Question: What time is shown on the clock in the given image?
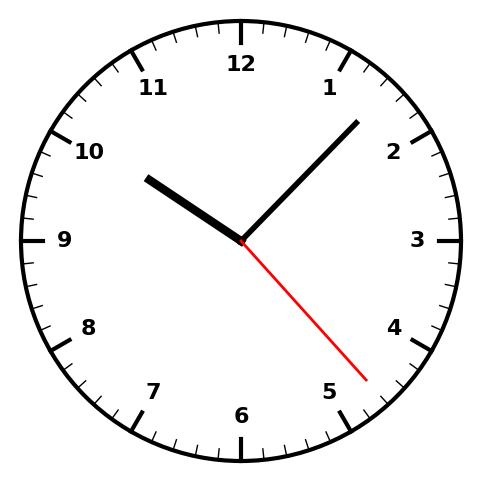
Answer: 10:07:23